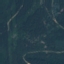
Land use / land cover class: Forest